七年级 · 算术
如图, $A, B$ 两点在数轴上的位置表示的数分别为 $a, b$. 有下列四个结论:
(1) $(b-1)(a+1)>0$;
(2) $\frac{b-1}{|a-3|}>0$;
(3) $(a+b)(a-b)>0$;
(4) $b>-a>-b>a$. 其中正确的结论是 $(\quad)$

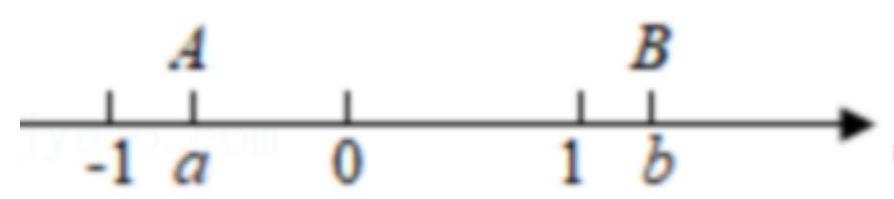
A. (1) (4)
B. (1)(2)
C. (2)(3)
D. (2) (4)
答案: B
解析:

【分析】

本题主要考查的是数轴, 绝对值的有关知识, 先根据 $a 、 b$ 在数轴上的位置判断出 $a 、 b$ 的取值范围,再逐一分析判断即可.

【解答】

解: 由 $a 、 b$ 的数轴上的位置可知, $-1<a<0, b>1$,

(1) $\because a+1>0, b-1>0$,

$\therefore(b-1)(a+1)>0$, 故本小题正确;

(2) $\because b-1>0,|a-3|>0$,

$\therefore \frac{b-1}{|a-3|}>0$, 故本小题正确;

(3) $\because a+b>0, a-b<0$,

$\therefore(a+b)(a-b)<0$, 故本小题错误;

(4) $b>-a>a>-b$,

故本小题错误.